Interaction volume radius: 10 \u00c5
Interaction volume height: 15 \u00c5
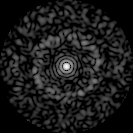
Disorder parameter: 0.8403